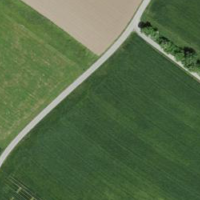
EUNIS habitat code: 52
Species observed at this site:
Prunus spinosa
Medicago sativa